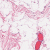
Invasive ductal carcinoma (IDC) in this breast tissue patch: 0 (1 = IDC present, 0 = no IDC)